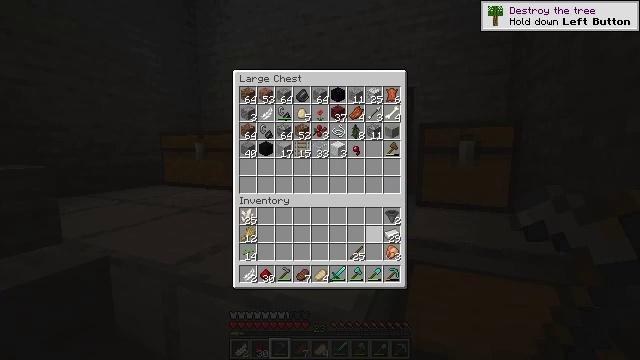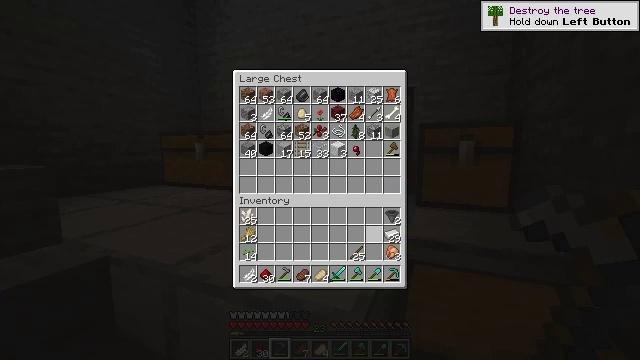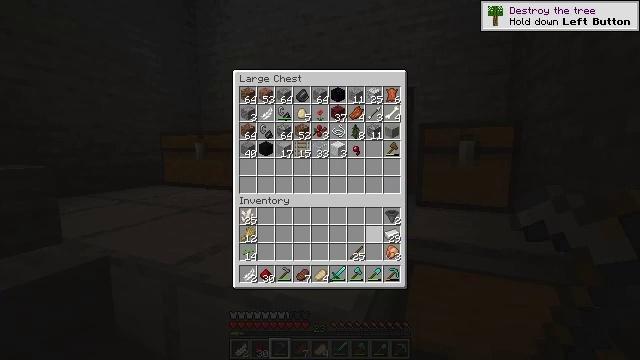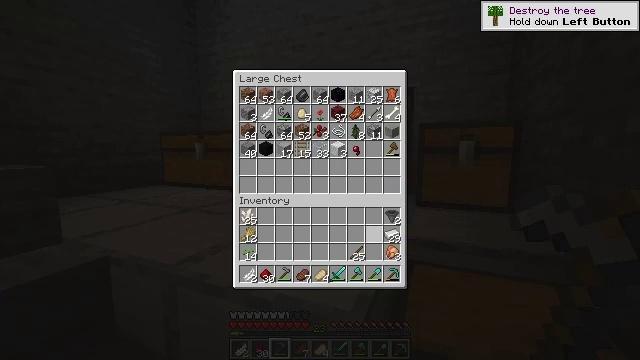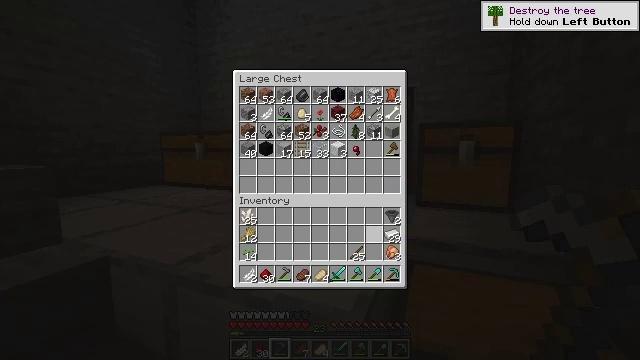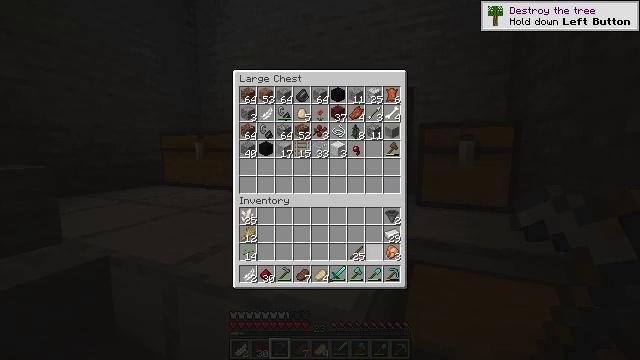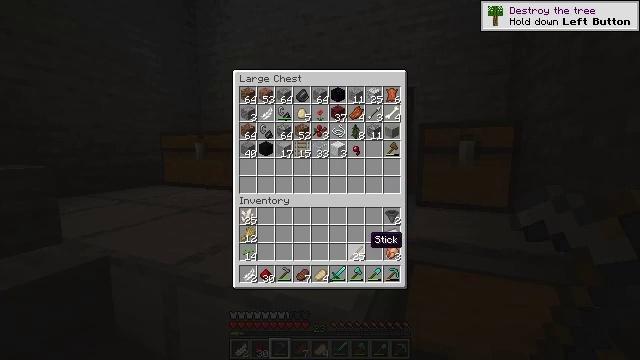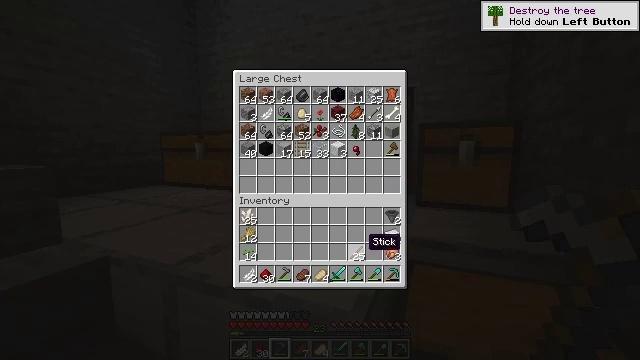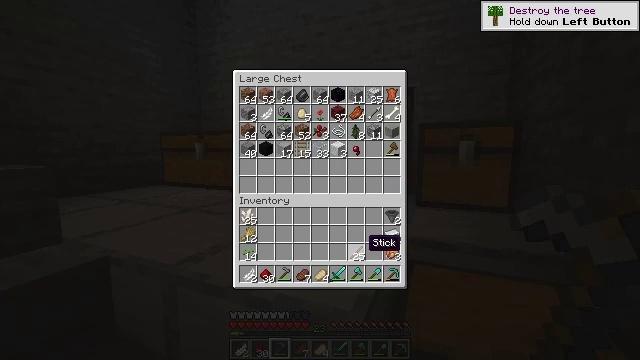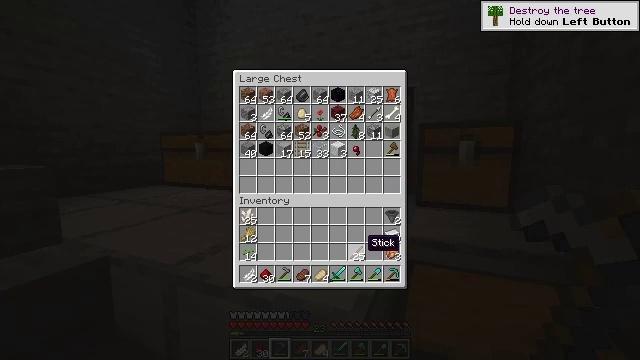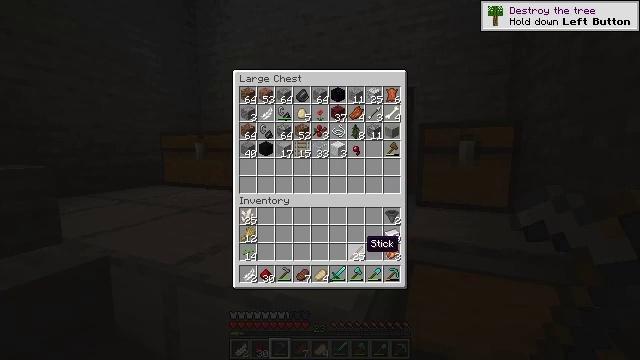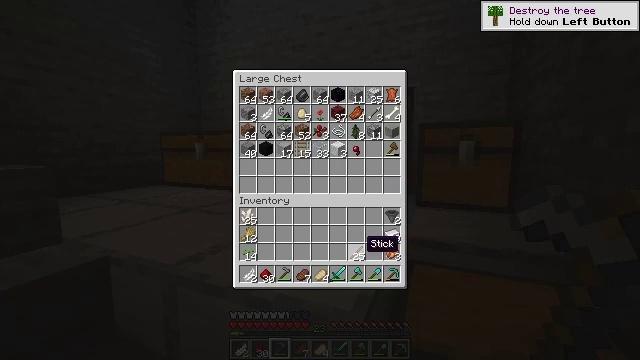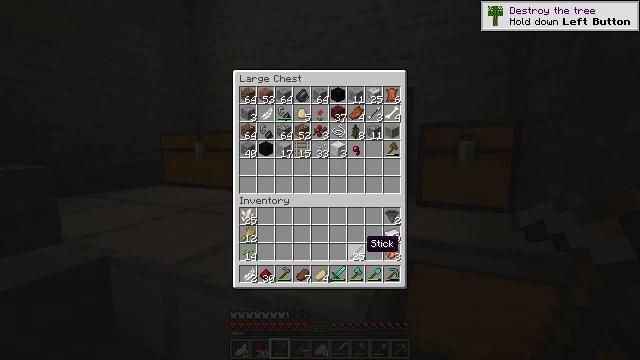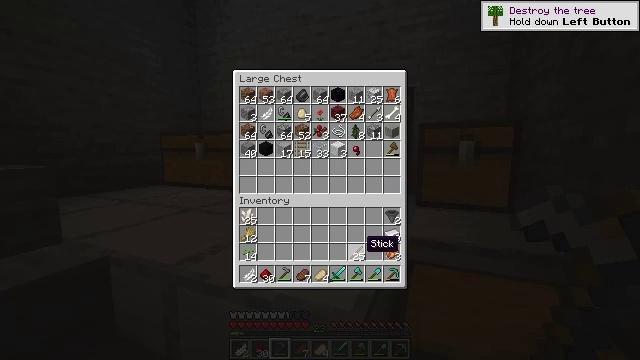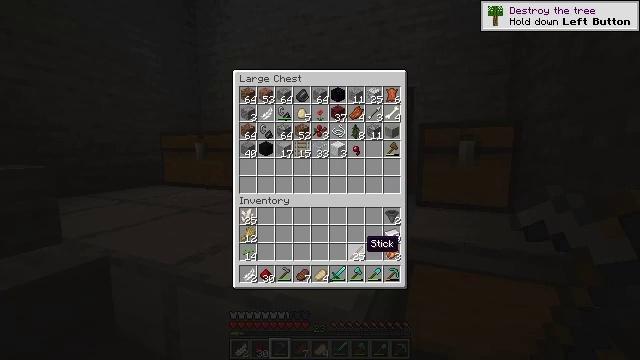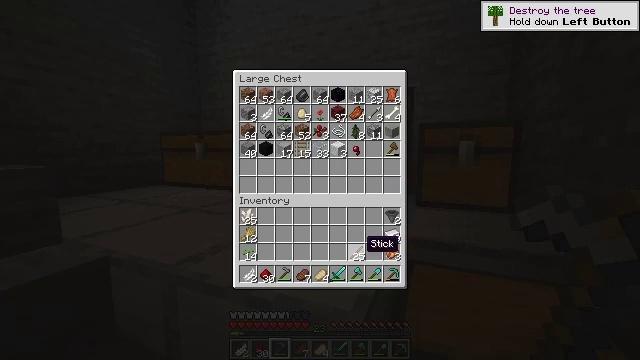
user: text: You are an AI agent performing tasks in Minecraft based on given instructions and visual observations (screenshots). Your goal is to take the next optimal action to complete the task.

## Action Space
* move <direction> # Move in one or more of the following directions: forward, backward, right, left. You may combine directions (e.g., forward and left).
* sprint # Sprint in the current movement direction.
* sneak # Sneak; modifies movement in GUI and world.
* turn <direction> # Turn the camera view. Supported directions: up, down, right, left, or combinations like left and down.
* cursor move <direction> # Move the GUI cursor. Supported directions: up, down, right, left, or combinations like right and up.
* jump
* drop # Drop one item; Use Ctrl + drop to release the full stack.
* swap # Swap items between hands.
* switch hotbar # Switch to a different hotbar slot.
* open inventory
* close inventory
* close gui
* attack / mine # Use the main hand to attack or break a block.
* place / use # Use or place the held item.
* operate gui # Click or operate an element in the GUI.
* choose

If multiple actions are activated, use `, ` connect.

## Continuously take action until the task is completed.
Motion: motion action
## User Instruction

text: Cut down the sugar cane stalks.
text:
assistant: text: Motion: no_op
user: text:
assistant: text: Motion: no_op
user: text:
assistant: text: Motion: no_op
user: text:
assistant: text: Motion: no_op
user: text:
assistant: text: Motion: no_op
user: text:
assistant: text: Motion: no_op
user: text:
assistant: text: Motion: no_op
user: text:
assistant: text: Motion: no_op
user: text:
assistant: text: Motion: no_op
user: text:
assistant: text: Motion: no_op
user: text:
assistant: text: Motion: no_op
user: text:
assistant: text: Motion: no_op
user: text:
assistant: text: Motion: no_op
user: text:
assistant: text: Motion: no_op
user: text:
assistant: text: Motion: no_op
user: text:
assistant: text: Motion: no_op
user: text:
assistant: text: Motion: no_op
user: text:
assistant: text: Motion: no_op
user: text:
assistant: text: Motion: no_op
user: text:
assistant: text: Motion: no_op
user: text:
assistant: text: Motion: turn left
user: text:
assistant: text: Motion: turn left
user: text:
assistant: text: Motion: turn left
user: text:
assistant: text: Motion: turn left and down
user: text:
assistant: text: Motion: turn left
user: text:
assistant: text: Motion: no_op
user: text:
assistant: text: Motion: no_op
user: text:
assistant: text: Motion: no_op
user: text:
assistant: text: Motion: no_op
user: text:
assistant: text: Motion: no_op